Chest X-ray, PA view. Patient: 30 years old, sex M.
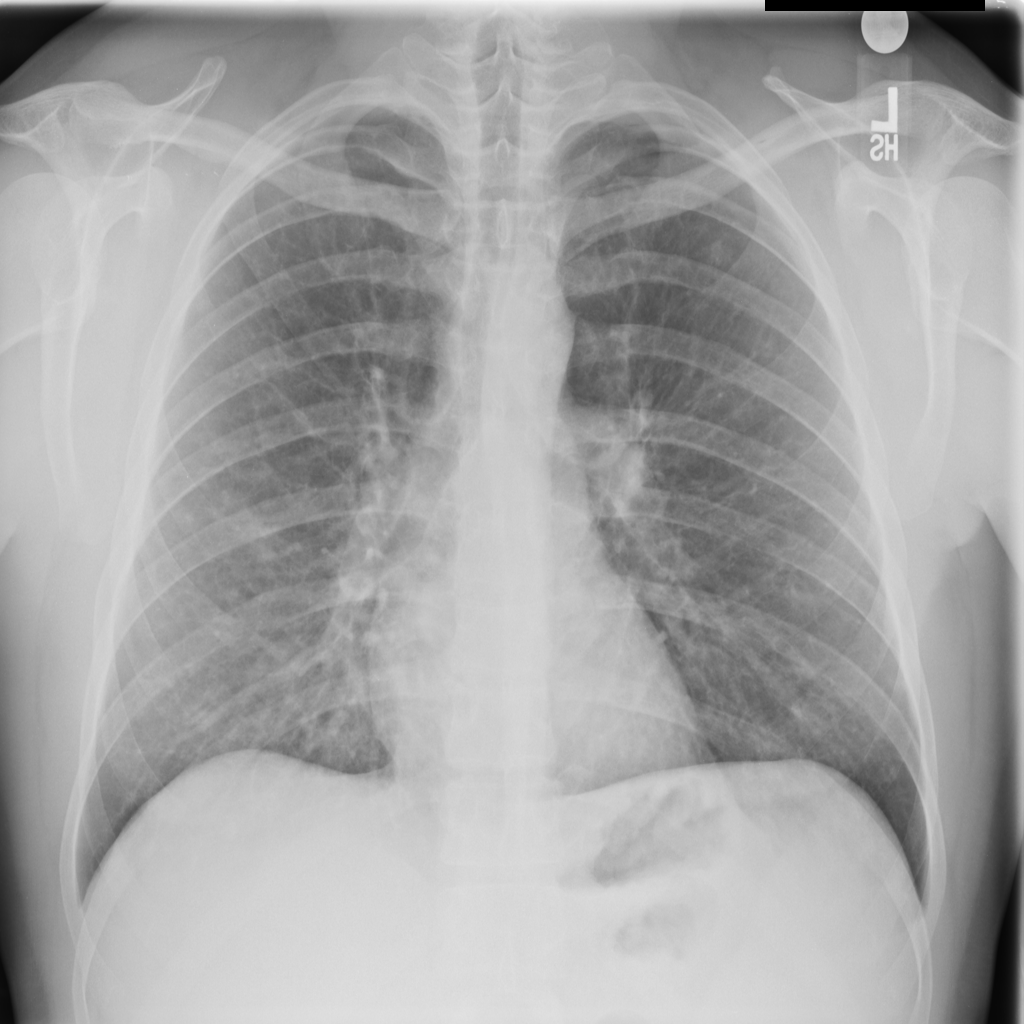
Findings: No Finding